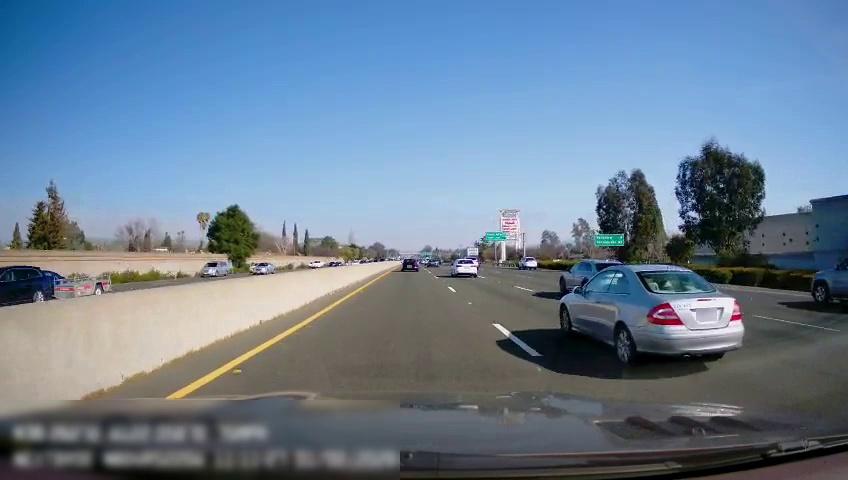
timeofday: Day
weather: Sunny
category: Drivable Space
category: Drivable Space
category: Vehicles | Car
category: Vehicles | Car
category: Vehicles | Car
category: Vehicles | Other LV
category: Vehicles | Car
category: Vehicles | Car
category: Vehicles | Car
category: Vehicles | Car
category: Vehicles | SUV
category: Vehicles | Other LV
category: Vehicles | SUV
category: Vehicles | Car
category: Vehicles | Car
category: Vehicles | SUV
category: Vehicles | SUV
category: Vehicles | Car
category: Lanes | Alternate Lane
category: Lanes | Current Lane
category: Lanes | Current Lane
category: Lanes | Alternate Lane
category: Lanes | Opposite Lane
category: Traffic | Signs
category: Traffic | Signs